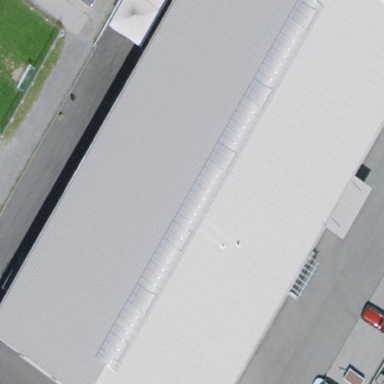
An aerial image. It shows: Industrial building.